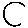
Label: square